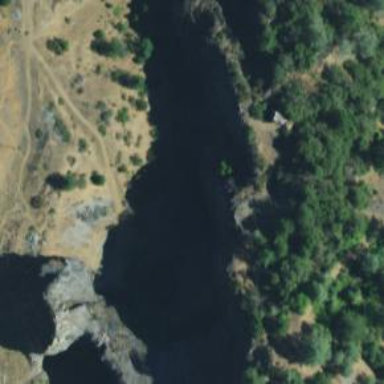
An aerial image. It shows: Cliff in nature.